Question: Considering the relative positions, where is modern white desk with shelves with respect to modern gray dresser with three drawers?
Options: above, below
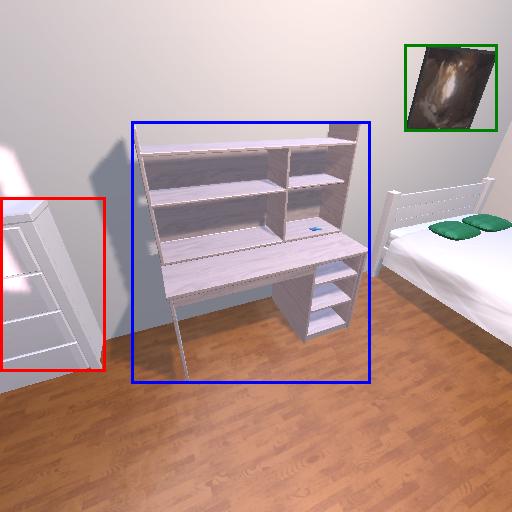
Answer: above